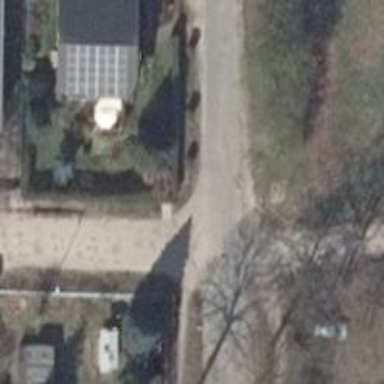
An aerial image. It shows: Residential road with compacted surface.